Question: I want to have buttons for html tags and highlighting the text, i start with tag:
'''
@Override
public void actionPerformed(ActionEvent e) {
SimpleAttributeSet sas = new SimpleAttributeSet();
StyleConstants.setBold(sas, true);
insertText(getCaretPosition(), "<br>");
helpTextPane.getStyledDocument().setCharacterAttributes(getInputTextLenght() - 4, getInputTextLenght(), sas, false);
StyleConstants.setBold(sas, false);
}
'''
the output is as follows:  and i totally do not know why every second time the text inside the br tag is bold :/ I want to have only html br tag bold, no the text inside the tag.
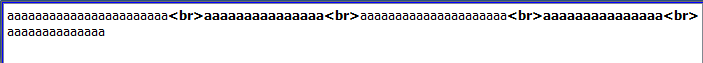
Answer: StyledDocument's method
'''
public void setCharacterAttributes(int offset, int length, AttributeSet s, boolean replace)
'''
The second param should be length
So try
'''
setCharacterAttributes(getInputTextLenght() - 4, 4, sas, false);
'''